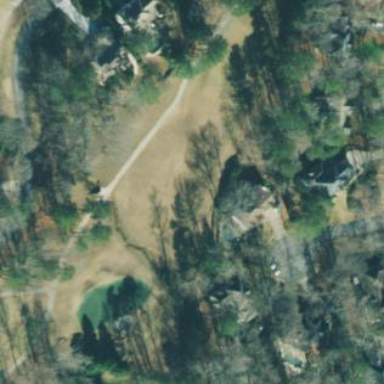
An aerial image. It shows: Water hazard on golf course.